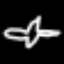
Label: airplane